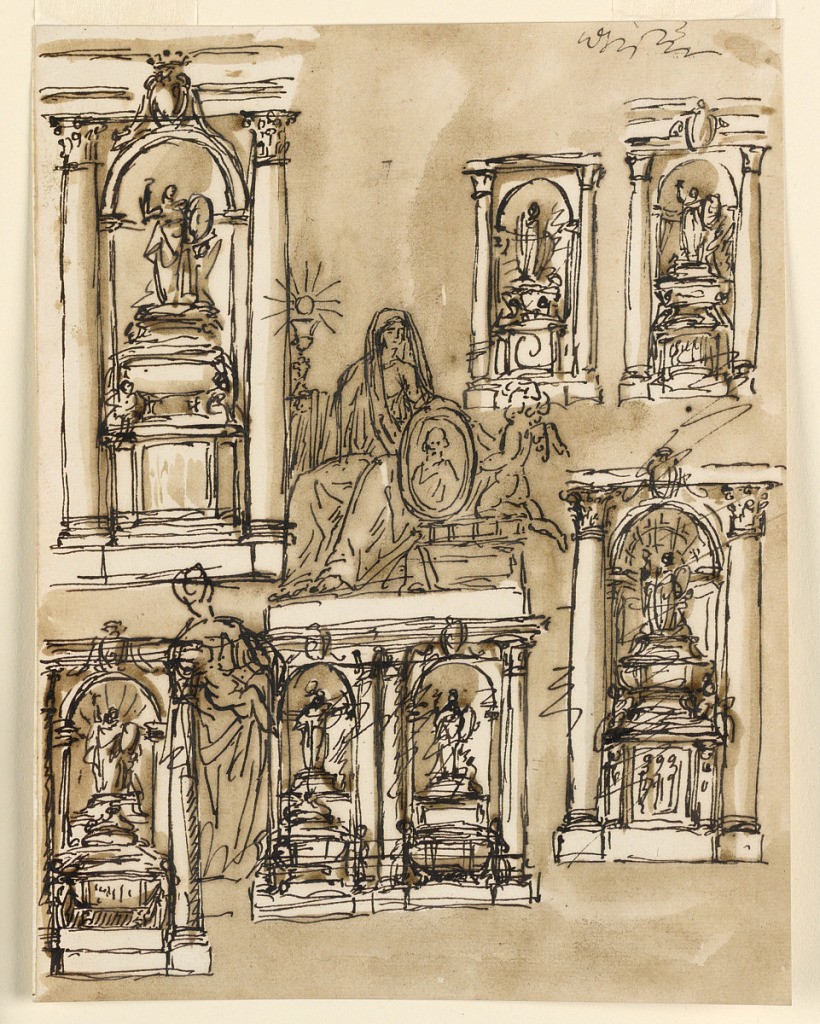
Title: Eight tombs
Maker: Giuseppe Barberi, Italian, 1746–1809
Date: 1790-1800
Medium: Pen and brown ink, brush and brown wash on lined off-white laid paper
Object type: Drawing
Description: Center: a woman, sitting, carrying in her right hand a chalice motif. She supports with her left arm and together with a kneeling putto a medallion, standing upon a book, showing the bust portrait of a bearded man. Above, at left: upon a high pedestal stands a sarcophagus covered with a cloth. Two putti sit at the oblique sides of the pedestal. Above is a pedestal, a variation of 1938-88-1290 with a kneeling putto. The setting is the usual intercolumniation with a niche and an entablature, in front of which is an escutcheon with a crown. Gardlands upon the frame of the niche. Above at right are two variations of the first design, one beside the other. The left one has a very indistinct sarcophagus, probably in urn shape. The right drawing shows an angular one, lower row. At left: upon a base stands a sarcophagus covered with a cloth held by two standing putti. Upon the sarcophagus lies a cushion with a crown. Above, in a niche, a group like the one in the upper design. Center: two intercolumniations with two columns in the center as if serving a pedestal for the central group. The design at right is similar to the first design of the second row, with a figure standing above. The design at right is a variation, with out the crown; above, a group like the one in the other designs. At right, a variation of the design above, left, with a pedestal similar to the in 1938-88-1255, left, with a sarcophagus of different shape. The central group was made later and drawn slightly over the first and second design, upper row. The first design above and two in the row below slightly drawn over the sketch of a standing Virin with the Child. Beside, scratchings drawn over by some other designs.